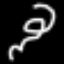
Label: squiggle